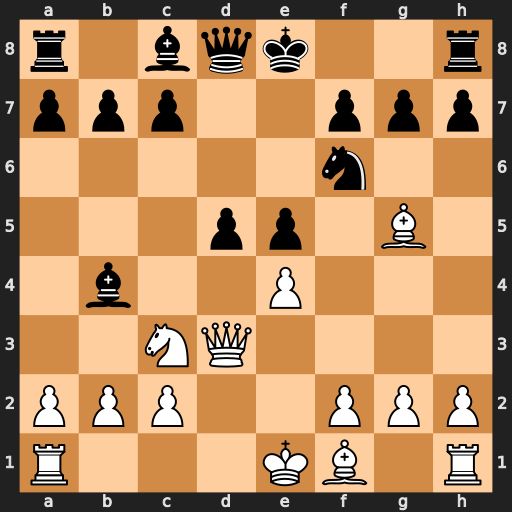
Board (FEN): r1bqk2r/ppp2ppp/5n2/3pp1B1/1b2P3/2NQ4/PPP2PPP/R3KB1R
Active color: w
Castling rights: KQkq
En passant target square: -
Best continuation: Qb5+ c6 Qxb4